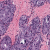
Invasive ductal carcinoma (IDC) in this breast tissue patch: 0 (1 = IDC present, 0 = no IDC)